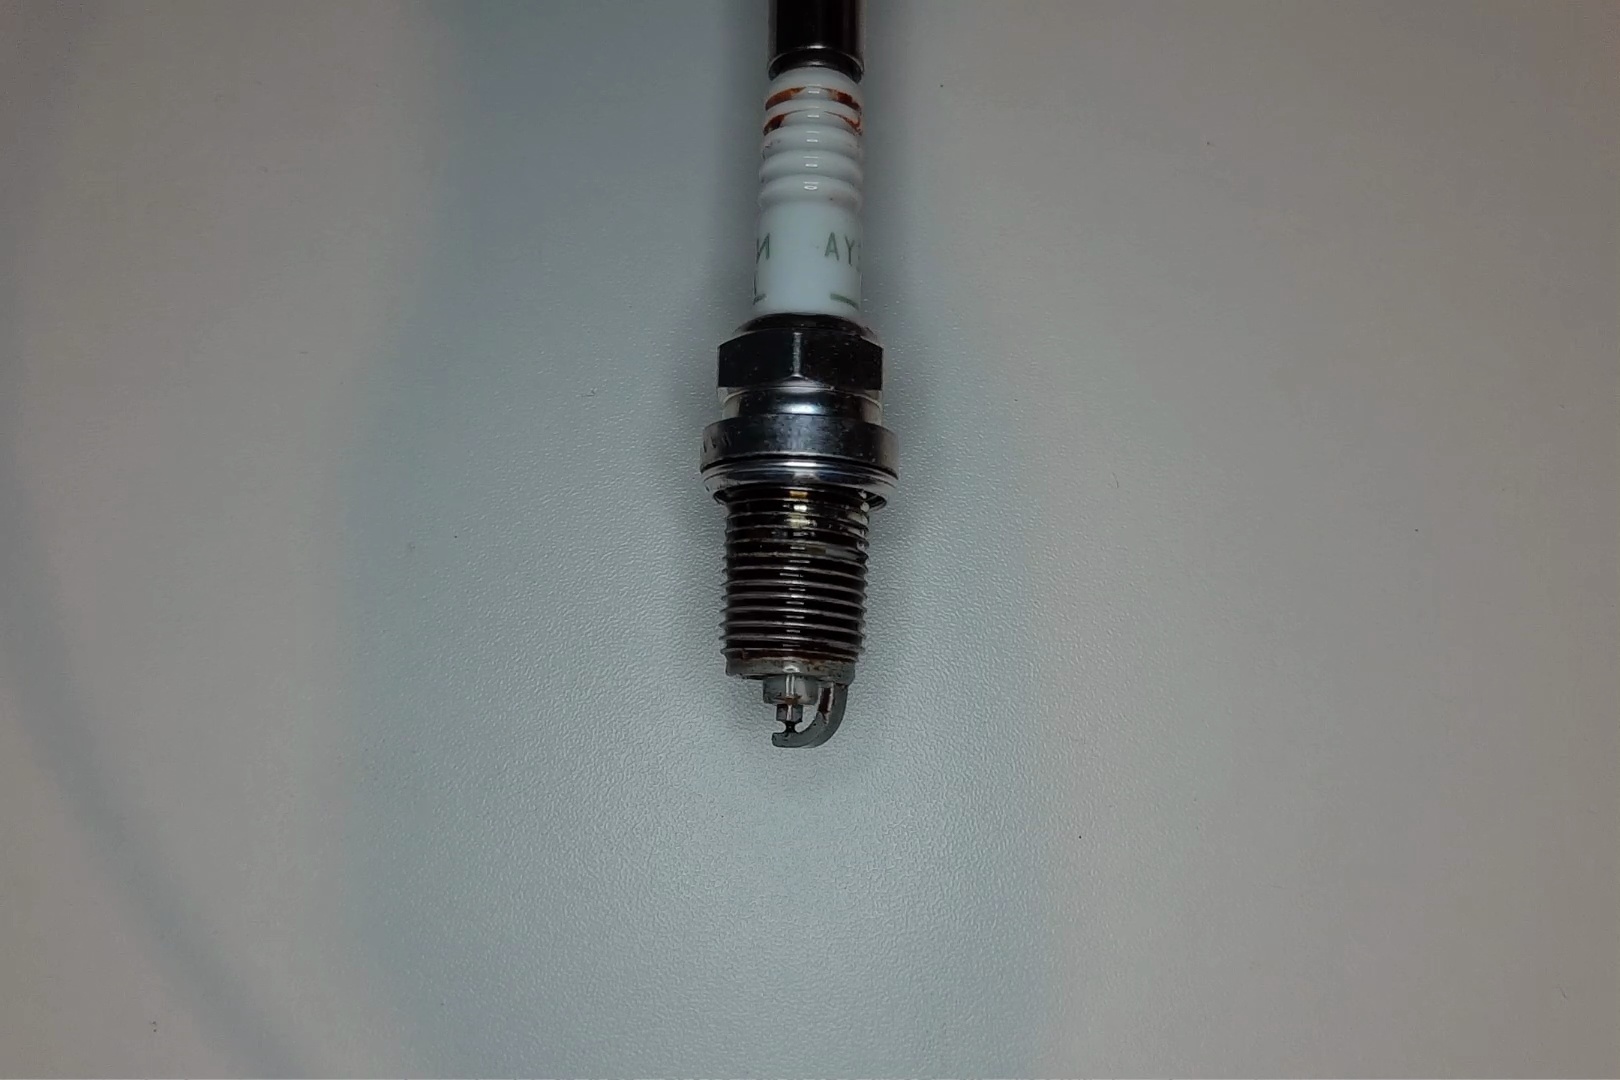
Label: anomaly